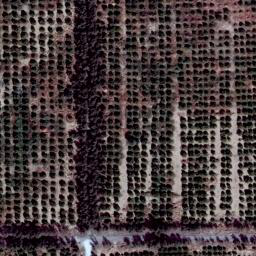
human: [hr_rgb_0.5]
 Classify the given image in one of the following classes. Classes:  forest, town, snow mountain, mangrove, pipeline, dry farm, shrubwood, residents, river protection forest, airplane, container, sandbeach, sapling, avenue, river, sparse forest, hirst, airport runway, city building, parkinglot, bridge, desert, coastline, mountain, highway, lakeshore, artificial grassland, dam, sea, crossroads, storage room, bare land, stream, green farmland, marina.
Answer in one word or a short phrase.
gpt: dry farm